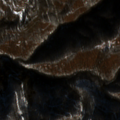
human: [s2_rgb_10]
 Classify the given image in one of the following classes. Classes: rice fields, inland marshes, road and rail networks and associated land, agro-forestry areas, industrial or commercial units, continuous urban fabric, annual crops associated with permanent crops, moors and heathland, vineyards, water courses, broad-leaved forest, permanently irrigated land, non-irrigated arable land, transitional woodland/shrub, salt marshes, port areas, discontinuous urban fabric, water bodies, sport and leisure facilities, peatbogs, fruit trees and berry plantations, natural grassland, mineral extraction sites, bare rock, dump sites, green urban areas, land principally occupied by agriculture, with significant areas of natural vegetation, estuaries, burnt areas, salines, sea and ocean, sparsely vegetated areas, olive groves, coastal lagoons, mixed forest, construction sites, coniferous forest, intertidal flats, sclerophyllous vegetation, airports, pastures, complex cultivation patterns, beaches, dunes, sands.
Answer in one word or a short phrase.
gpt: broad-leaved forest